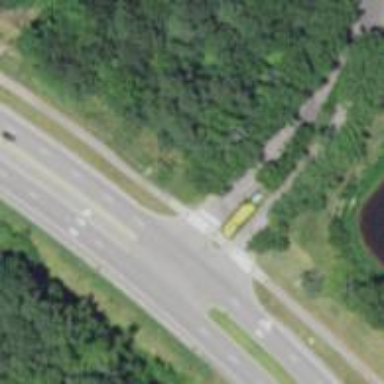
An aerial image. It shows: Marked crossing on asphalt cycleway.